Aerial crown-view tile of a tropical tree (Barro Colorado Island, Panama), acquired 20250317:
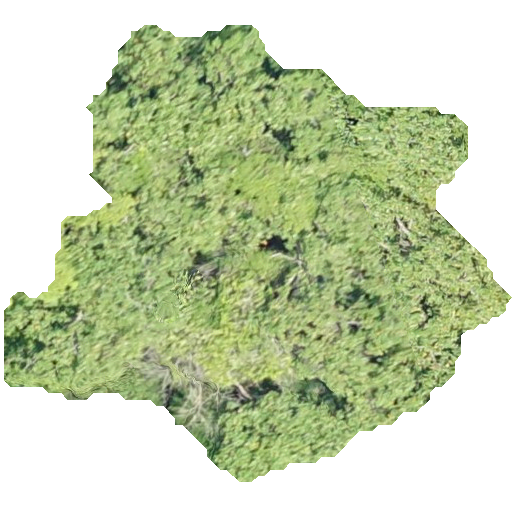
Species: Hieronyma alchorneoides
GBIF accepted scientific name: Hieronyma alchorneoides
Crown area: 215.287 m²